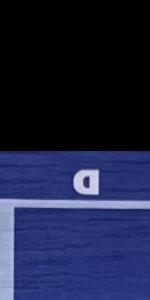
Label: Empty